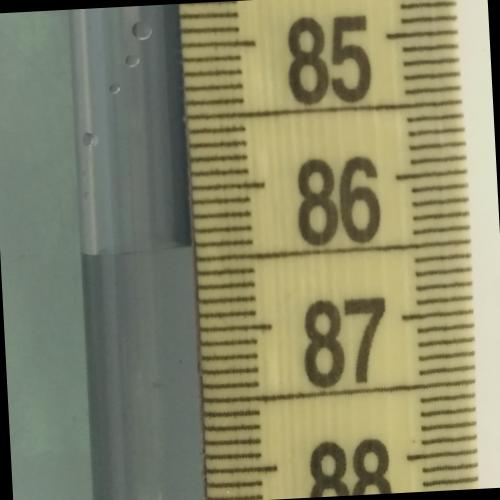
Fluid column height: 86.4 cm